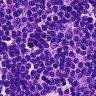
Metastatic tissue present: no